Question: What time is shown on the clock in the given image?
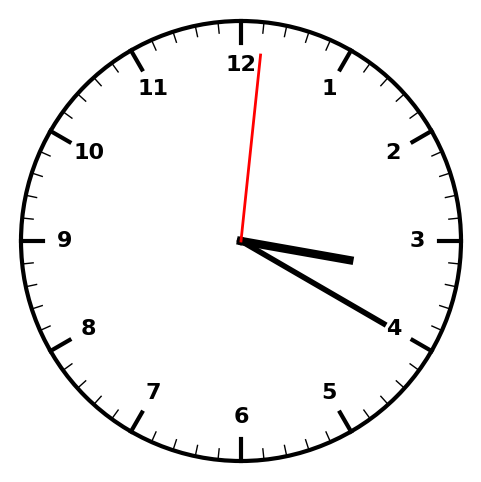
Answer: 03:20:01